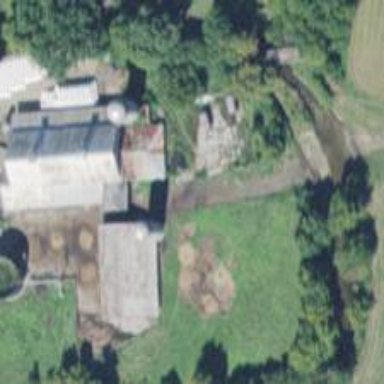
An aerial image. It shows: Silo.